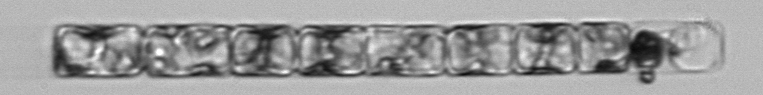
Label: Guinardia_delicatula_TAG_internal_parasite